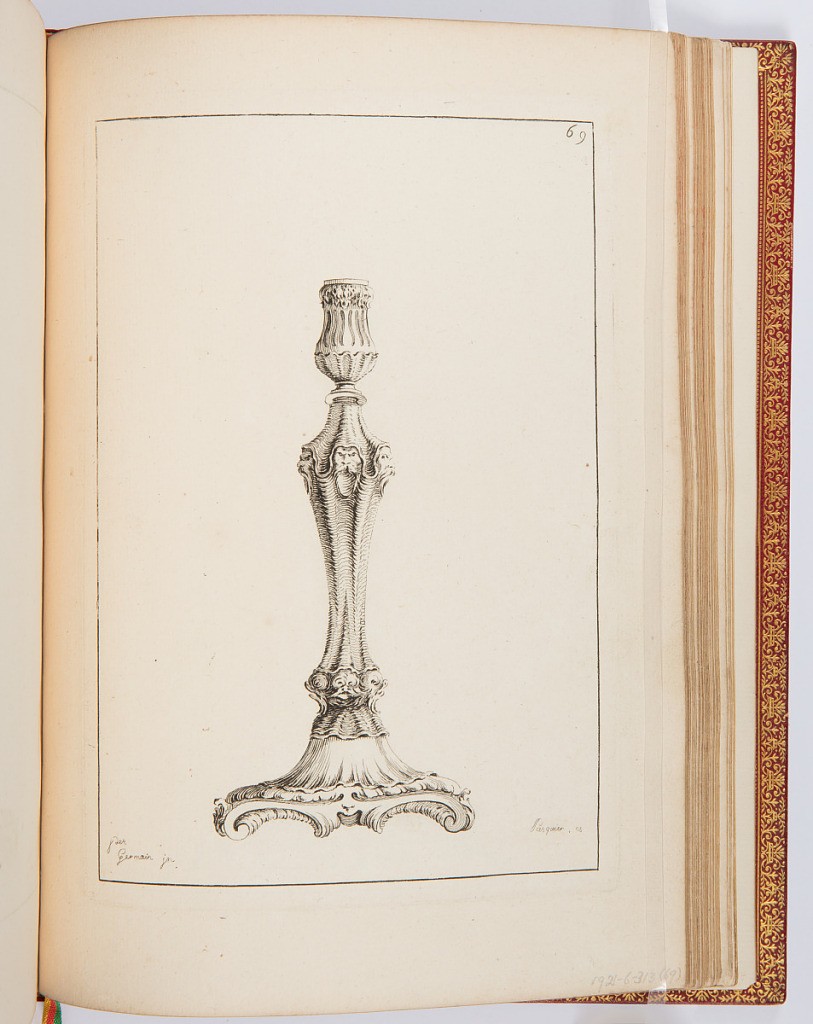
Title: Flambeau
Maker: Pierre Germain, French, 1703 - 1783
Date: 1748
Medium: Etching on laid paper
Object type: Print
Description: Design for a candlestick decorated with ornament motifs including fluting, scalloping, mascarons, dolphin heads, and scrolls. The plate is signed and numbered.